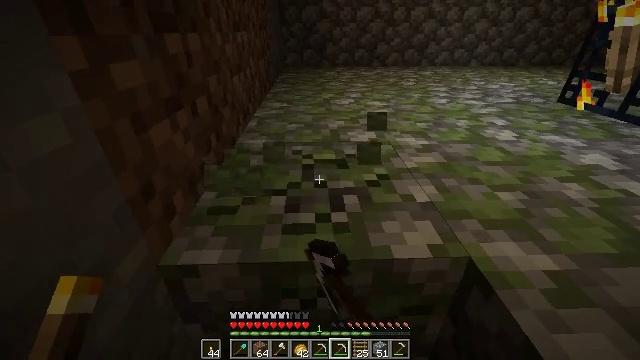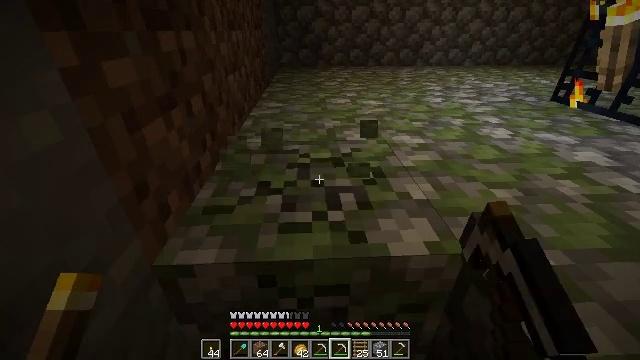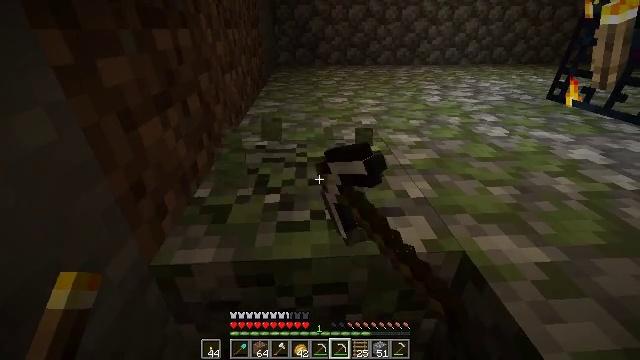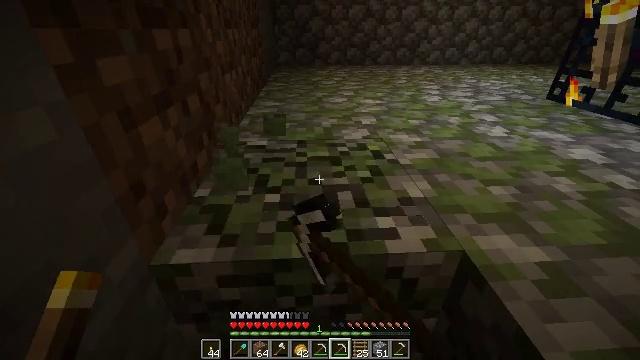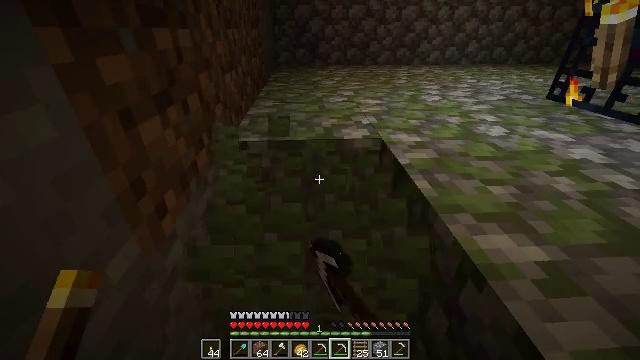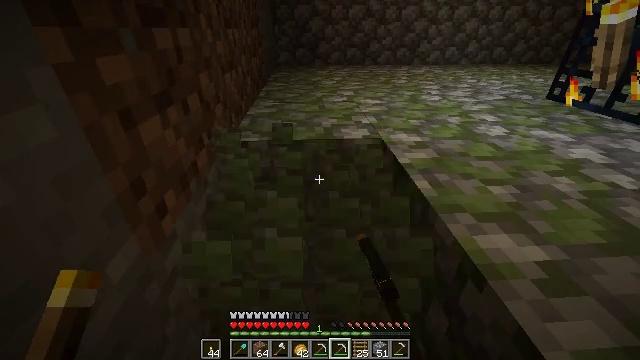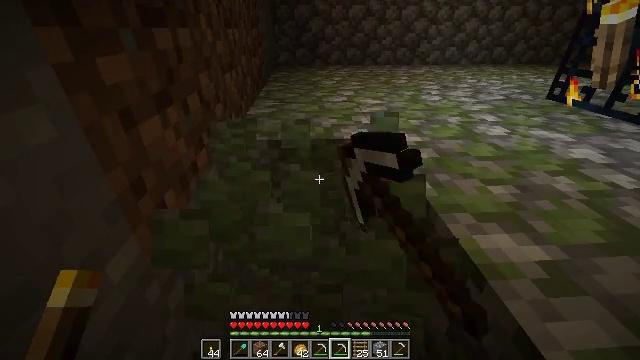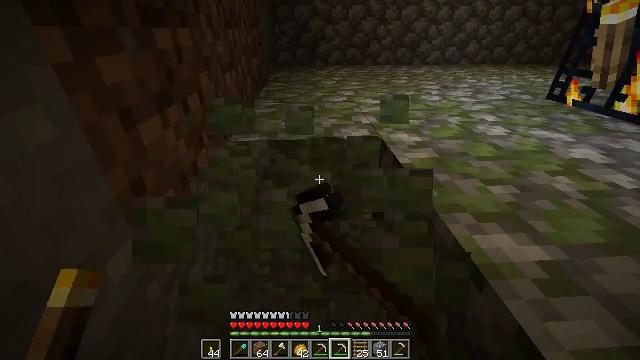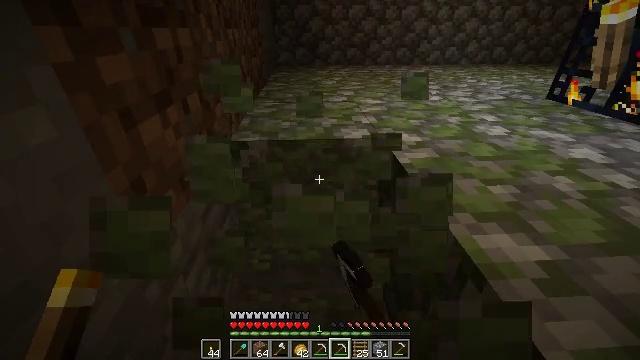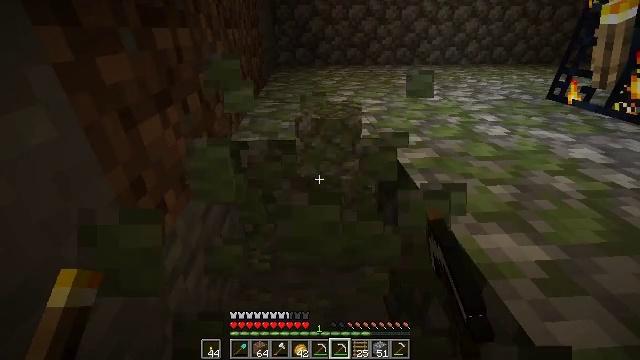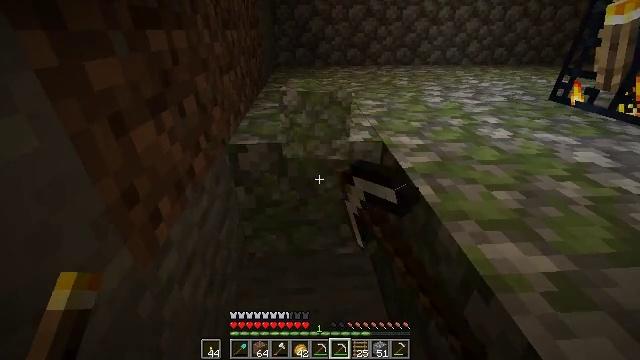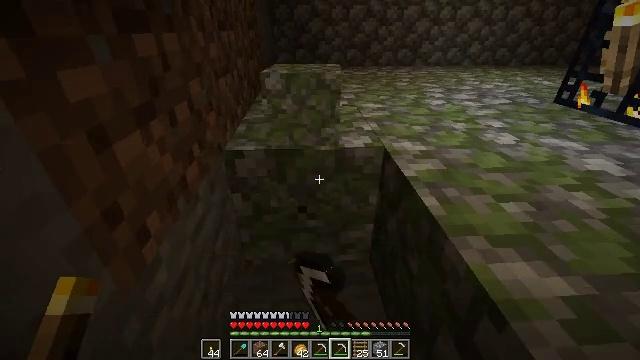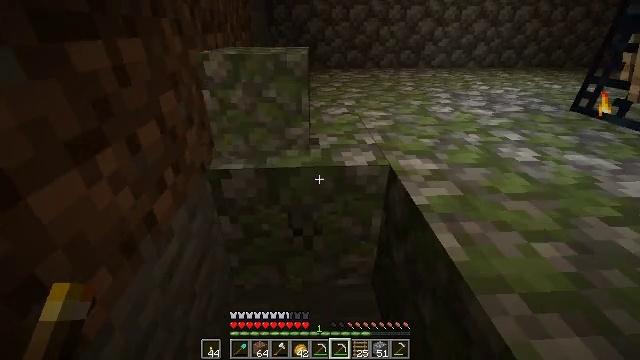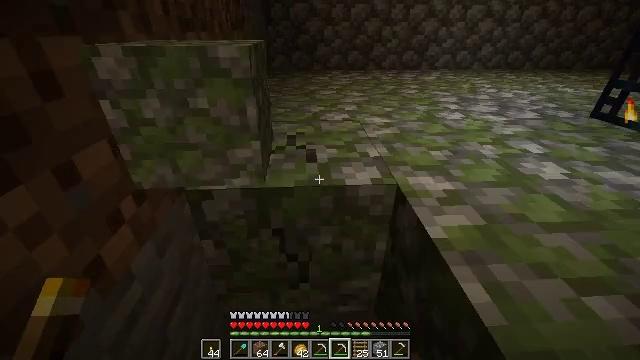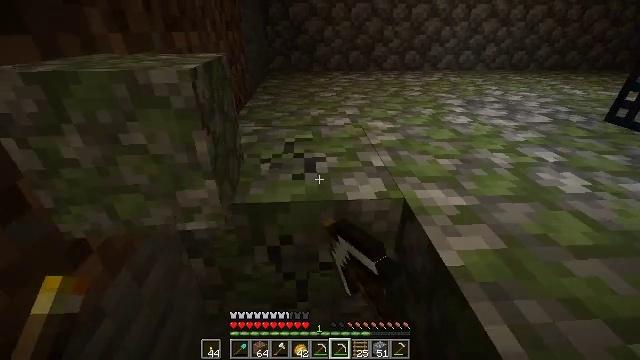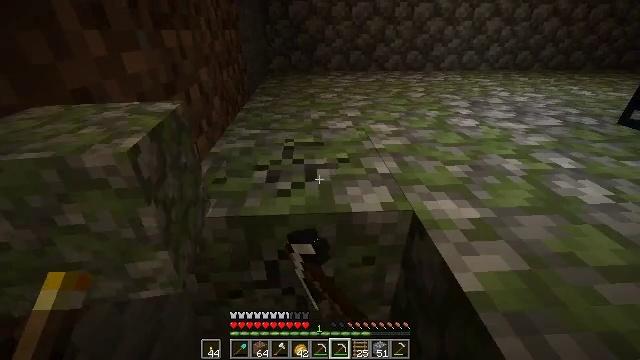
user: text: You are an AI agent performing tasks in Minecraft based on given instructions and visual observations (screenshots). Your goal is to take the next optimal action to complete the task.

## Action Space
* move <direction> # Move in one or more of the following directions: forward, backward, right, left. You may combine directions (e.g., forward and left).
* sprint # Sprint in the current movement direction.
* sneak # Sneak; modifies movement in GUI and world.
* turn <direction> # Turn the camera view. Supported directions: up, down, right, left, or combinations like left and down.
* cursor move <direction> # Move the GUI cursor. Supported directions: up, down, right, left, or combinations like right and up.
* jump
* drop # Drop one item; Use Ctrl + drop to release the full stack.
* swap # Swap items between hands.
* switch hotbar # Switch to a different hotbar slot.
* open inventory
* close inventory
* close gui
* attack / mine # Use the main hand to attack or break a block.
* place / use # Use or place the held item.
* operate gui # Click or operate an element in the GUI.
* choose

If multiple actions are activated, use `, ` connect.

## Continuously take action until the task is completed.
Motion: motion action
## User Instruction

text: Harvest mossy cobblestone for building.
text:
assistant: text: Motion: attack / mine
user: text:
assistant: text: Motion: attack / mine
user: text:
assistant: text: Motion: attack / mine
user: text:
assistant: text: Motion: attack / mine
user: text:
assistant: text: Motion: attack / mine
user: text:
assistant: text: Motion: attack / mine
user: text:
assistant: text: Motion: attack / mine
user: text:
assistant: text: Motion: attack / mine
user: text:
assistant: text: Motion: attack / mine
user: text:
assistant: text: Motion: move forward, attack / mine
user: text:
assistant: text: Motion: move forward, attack / mine
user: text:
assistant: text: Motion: move forward, attack / mine
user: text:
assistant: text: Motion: move forward, attack / mine
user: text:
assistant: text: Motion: attack / mine
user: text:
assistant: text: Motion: attack / mine
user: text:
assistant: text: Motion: attack / mine
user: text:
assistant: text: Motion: attack / mine
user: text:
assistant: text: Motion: attack / mine
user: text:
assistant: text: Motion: attack / mine
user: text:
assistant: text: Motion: attack / mine
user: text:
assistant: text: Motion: turn left, attack / mine
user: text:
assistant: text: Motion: attack / mine
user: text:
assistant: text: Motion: attack / mine
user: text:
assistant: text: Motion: attack / mine
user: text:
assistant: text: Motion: move forward, attack / mine
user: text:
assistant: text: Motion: move forward, attack / mine
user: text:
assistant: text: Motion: move forward, attack / mine
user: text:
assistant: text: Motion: move forward, attack / mine
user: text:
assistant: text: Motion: attack / mine
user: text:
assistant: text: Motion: attack / mine